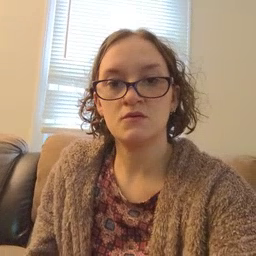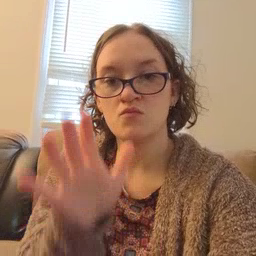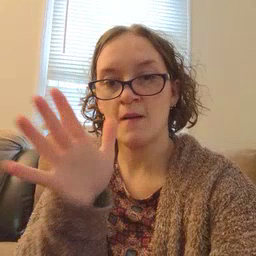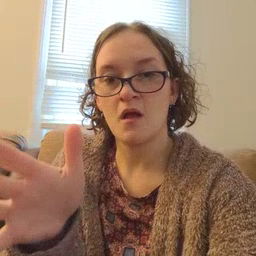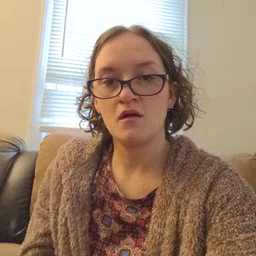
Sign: grandma